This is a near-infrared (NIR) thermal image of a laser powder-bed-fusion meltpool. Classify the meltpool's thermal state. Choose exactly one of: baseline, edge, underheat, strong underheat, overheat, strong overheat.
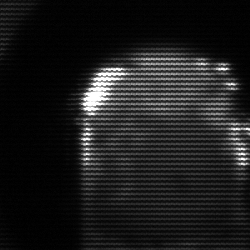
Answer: baseline